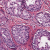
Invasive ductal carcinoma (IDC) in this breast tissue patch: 0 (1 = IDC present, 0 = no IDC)